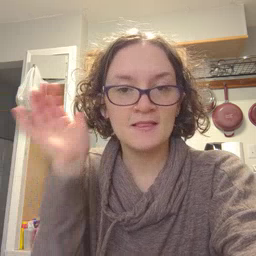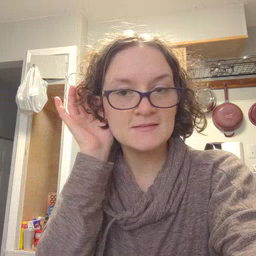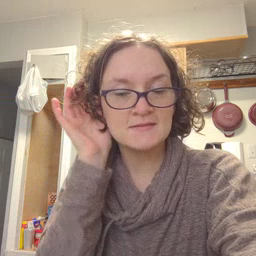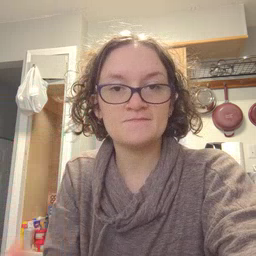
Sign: listen